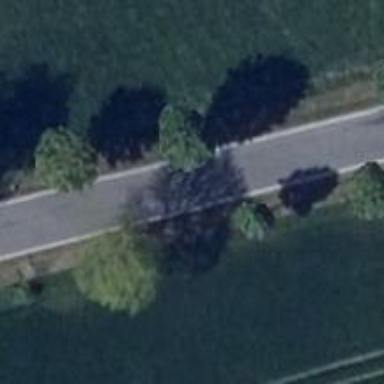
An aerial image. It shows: Asphalt road classified as tertiary.